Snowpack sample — Buffalo Mountain, Silverthorne, Colorado, USA (1/25/25, 10:11 AM MST)
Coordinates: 39.6222, -106.1139
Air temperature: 22 °F
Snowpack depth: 110 cm
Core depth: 30 cm
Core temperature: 42.8 °F
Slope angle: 12°, slope face: 102°
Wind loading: high
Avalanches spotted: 0
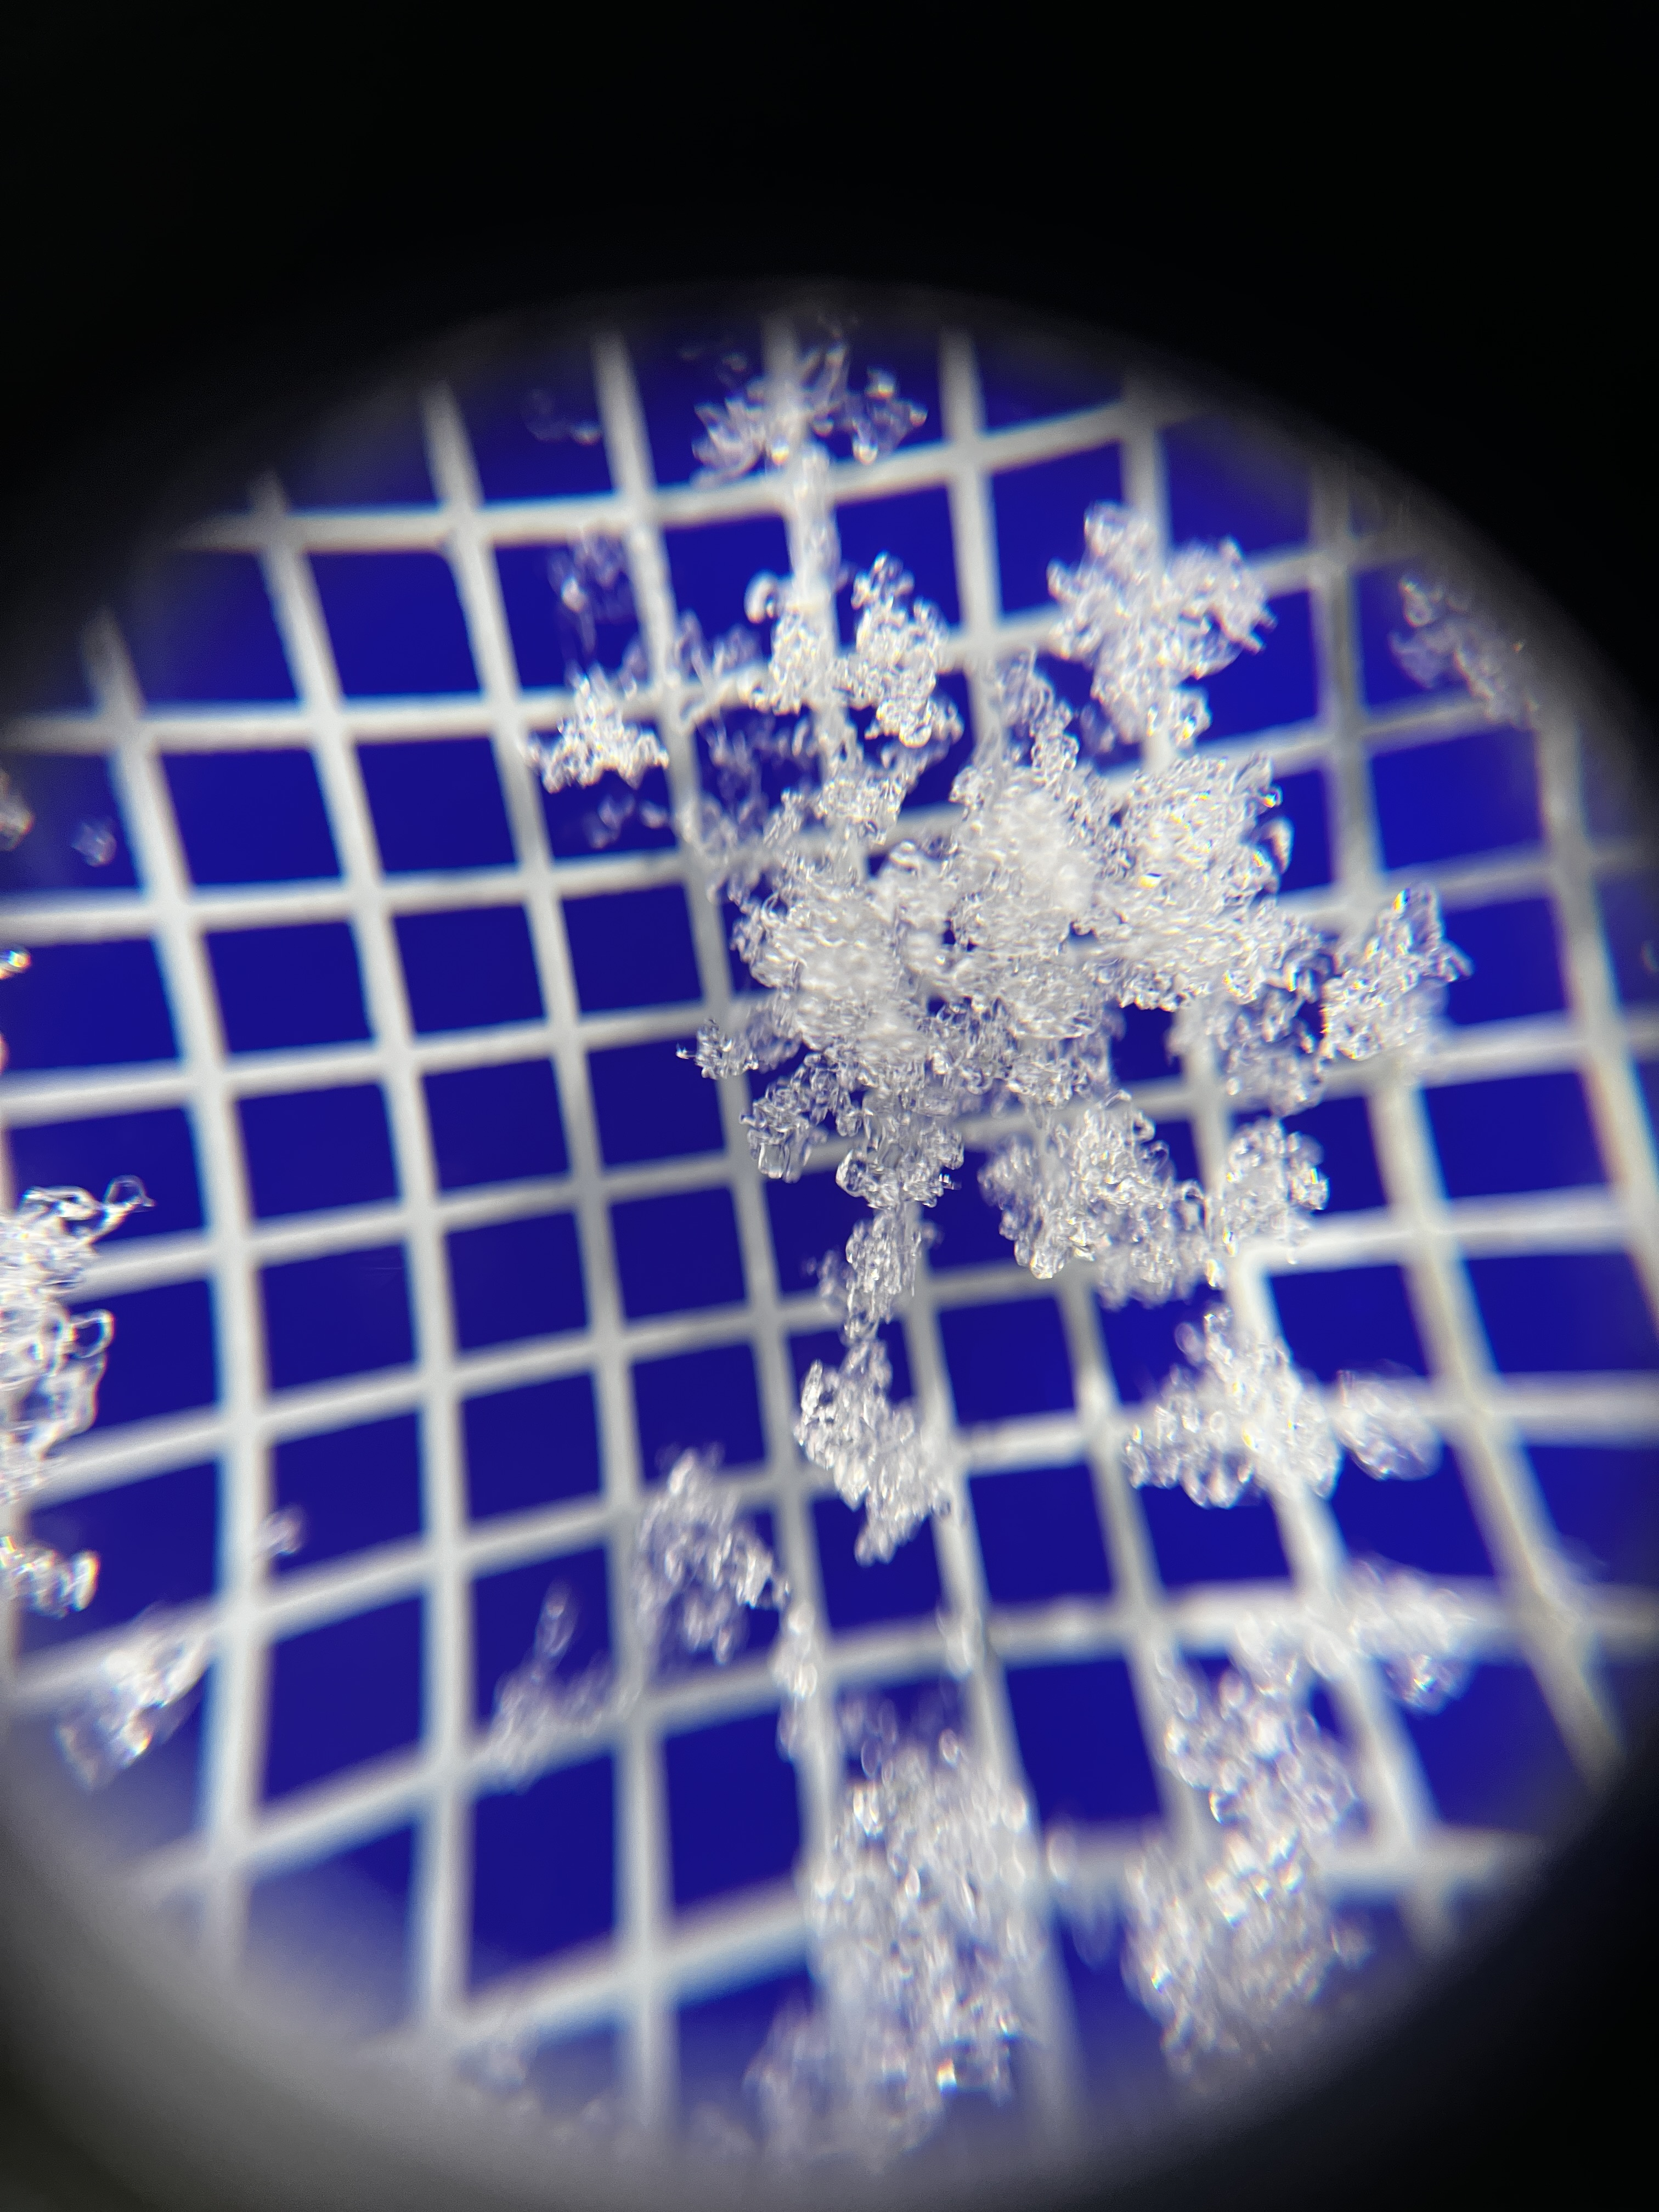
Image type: magnified_profile
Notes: No avalanches nearby, collected on the outskirts of a fire break 15 meters from the treeline, on way to Buffalo and Red Mountain